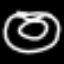
Label: donut